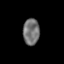
Tissue: skin
Cell type: Epithelial cells
Senescence score: 0.2459
Nuclear area (px): 427
Mean DAPI intensity: 114.002